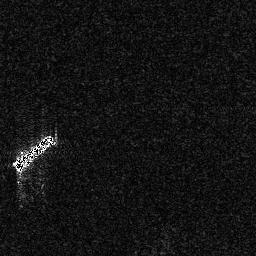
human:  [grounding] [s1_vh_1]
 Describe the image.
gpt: In the satellite image, there is  <ref>1 medium ship </ref> <box>[[4, 51, 20, 66, 0]]</box> located at left.